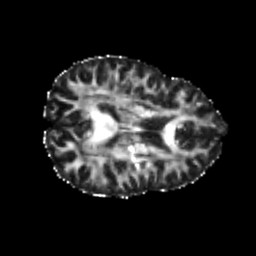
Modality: FA
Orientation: axial
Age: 22
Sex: female
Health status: healthy
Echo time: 0.074 s